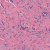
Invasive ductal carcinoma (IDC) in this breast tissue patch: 0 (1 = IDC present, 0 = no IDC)